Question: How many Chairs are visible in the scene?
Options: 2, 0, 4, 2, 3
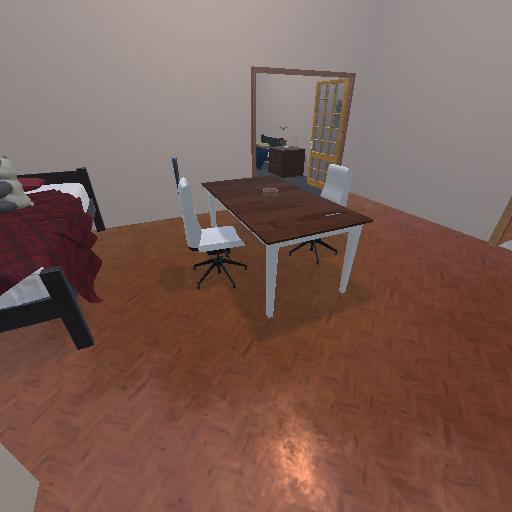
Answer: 2